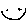
Label: smiley face